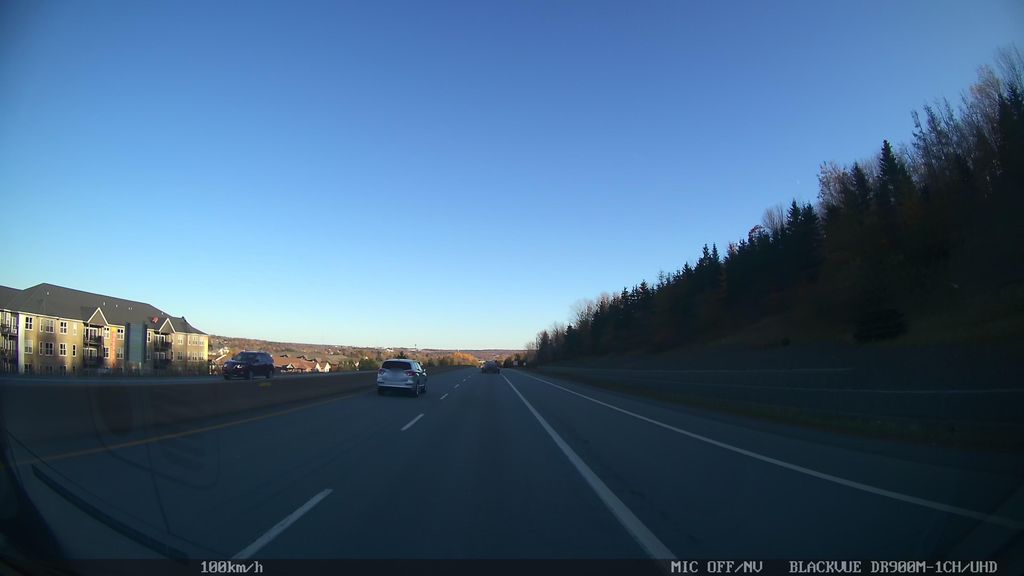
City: halifax